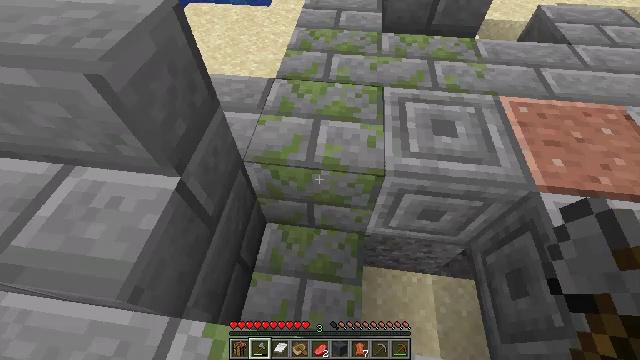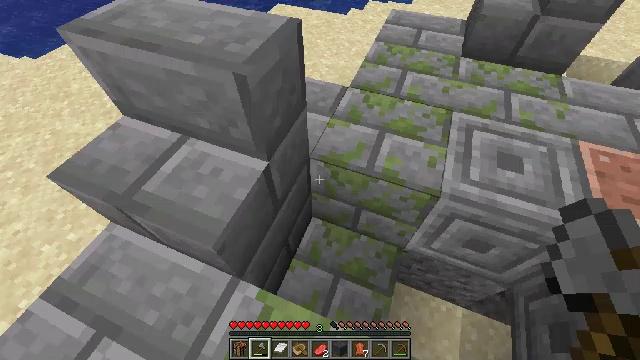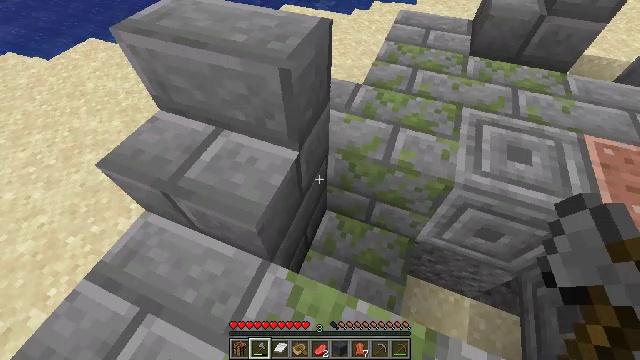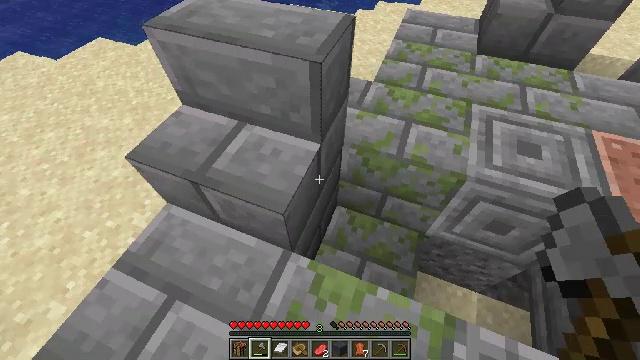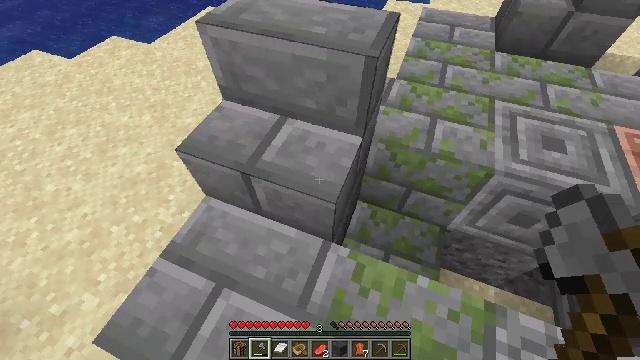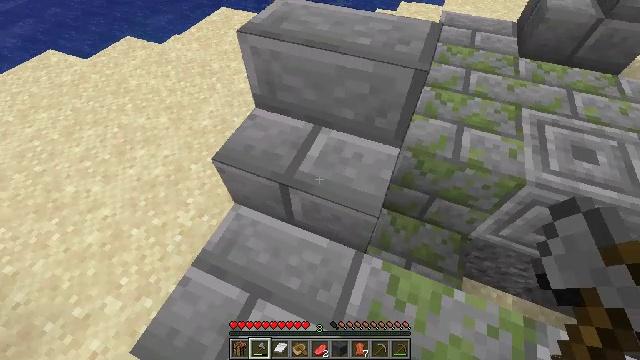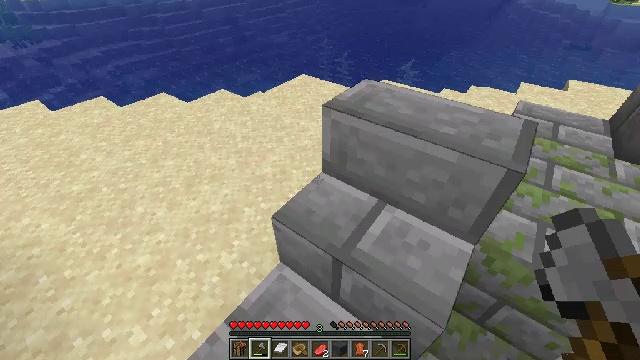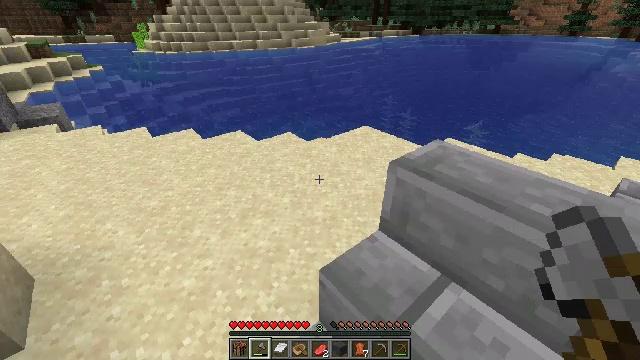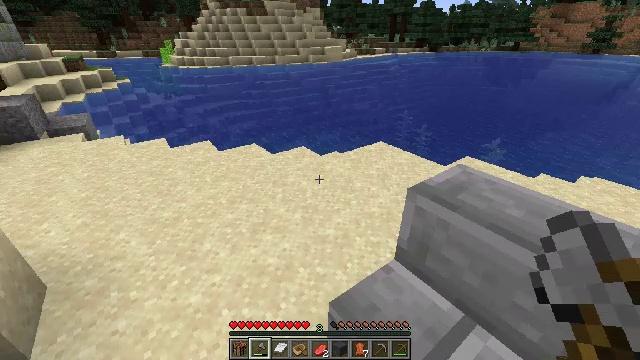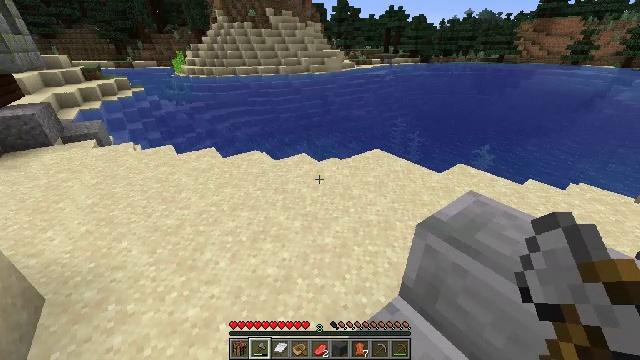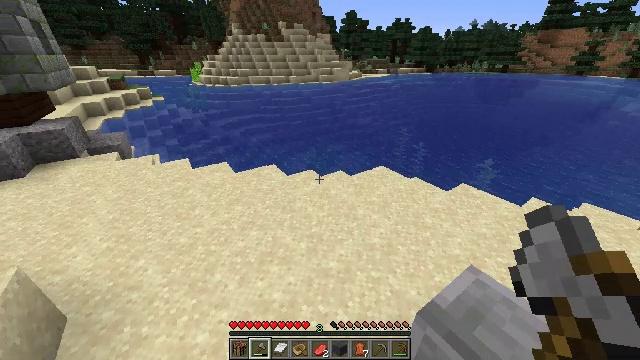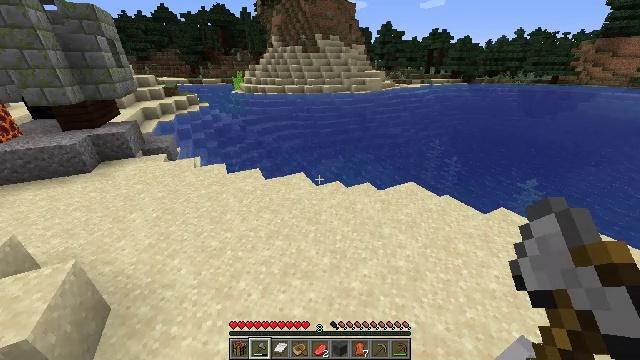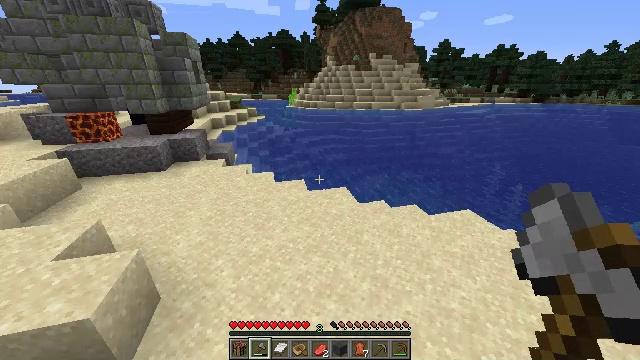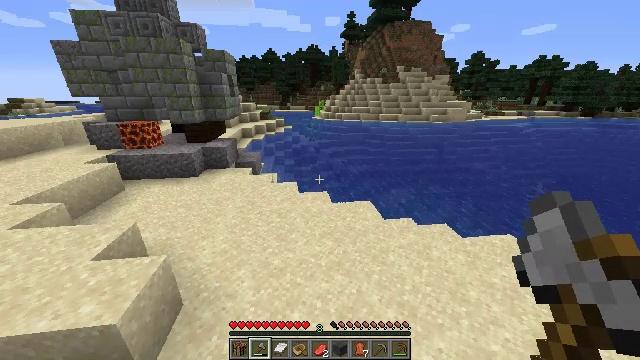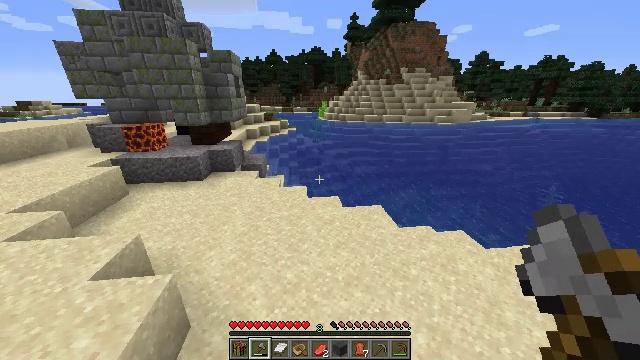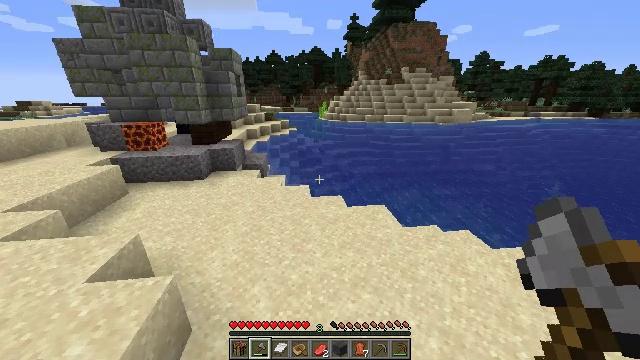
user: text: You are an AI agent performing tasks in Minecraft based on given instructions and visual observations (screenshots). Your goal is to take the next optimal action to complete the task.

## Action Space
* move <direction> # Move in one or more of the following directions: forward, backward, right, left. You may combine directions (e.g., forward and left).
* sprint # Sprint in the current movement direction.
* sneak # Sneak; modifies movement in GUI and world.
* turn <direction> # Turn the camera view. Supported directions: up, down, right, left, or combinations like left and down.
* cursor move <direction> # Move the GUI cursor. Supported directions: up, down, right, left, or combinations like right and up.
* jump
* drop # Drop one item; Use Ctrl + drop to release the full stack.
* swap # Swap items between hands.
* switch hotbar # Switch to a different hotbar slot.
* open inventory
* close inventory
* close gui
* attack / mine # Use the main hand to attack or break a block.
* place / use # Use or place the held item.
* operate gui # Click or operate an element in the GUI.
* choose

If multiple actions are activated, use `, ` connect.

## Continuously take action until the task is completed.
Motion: motion action
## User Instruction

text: Gather chiseled stone bricks from ruins.
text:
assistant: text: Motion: move back and move left, turn left
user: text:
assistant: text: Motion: move back and move left
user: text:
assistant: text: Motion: move left
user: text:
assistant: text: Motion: move left
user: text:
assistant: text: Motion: move forward and move left
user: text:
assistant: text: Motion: move forward, turn left and up
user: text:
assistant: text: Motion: turn left and up
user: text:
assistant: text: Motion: move forward, turn left and up
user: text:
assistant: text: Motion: move forward
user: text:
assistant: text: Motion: move forward, turn left
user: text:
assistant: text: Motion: move forward and move left, turn left and up
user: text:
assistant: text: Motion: move forward and move left, turn left and up
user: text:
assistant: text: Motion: move forward and move left, turn left and up
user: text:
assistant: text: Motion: move forward and move left
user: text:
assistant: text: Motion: move forward and move left
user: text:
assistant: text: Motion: move forward and move left
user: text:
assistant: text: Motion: move forward, turn left and up
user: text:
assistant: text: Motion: move forward, turn left
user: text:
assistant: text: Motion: move forward
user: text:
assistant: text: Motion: move forward and move right
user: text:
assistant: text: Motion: move forward and move right
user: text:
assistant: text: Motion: move forward and move right
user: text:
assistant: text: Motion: move forward and move right
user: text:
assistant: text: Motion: move forward and move right
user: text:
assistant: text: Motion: move forward and move right
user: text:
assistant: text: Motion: move forward
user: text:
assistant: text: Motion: move forward
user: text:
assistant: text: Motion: move forward
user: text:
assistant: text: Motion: move forward
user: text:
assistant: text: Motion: move forward